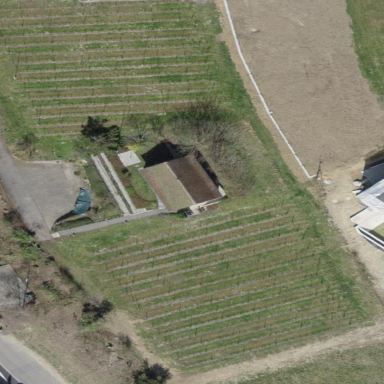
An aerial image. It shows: Vineyard where grapes are grown.